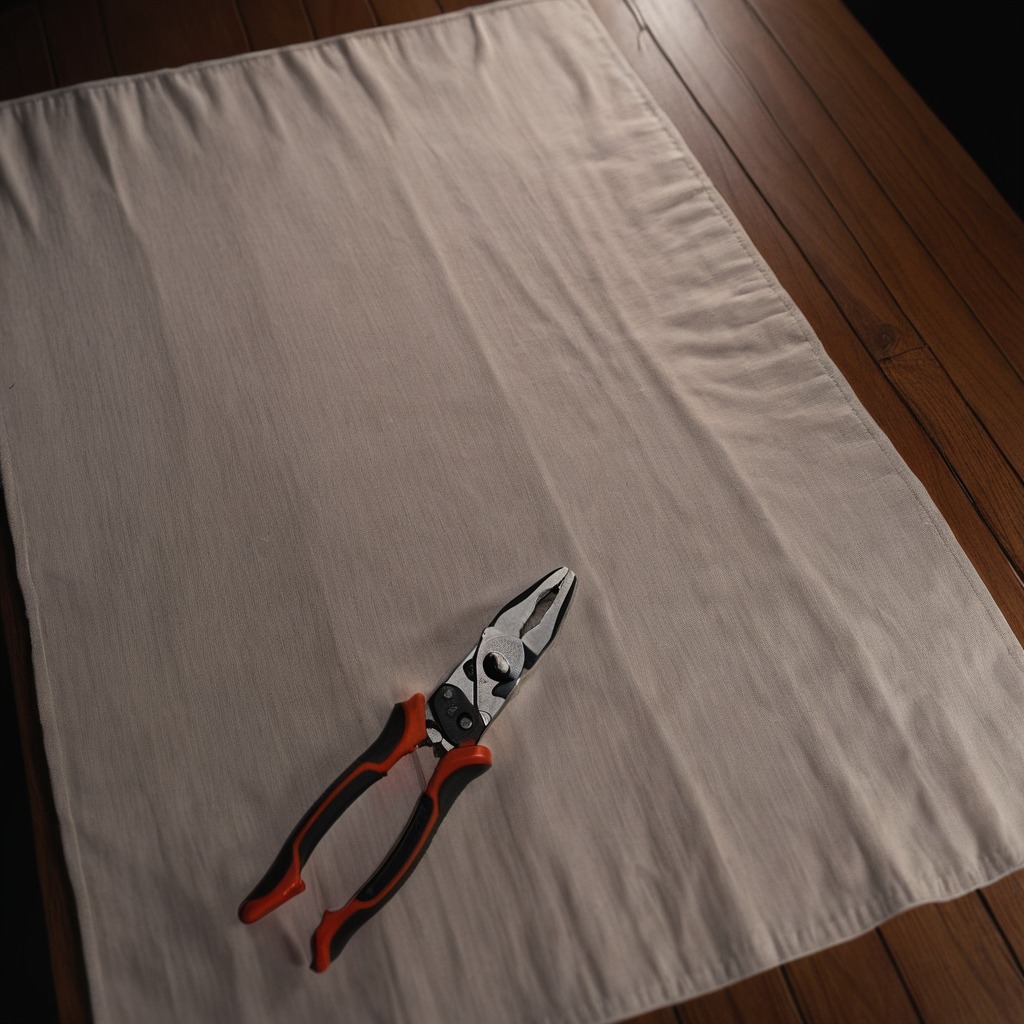
A plier lying on a wooden table in a workshop at night.